Question: I have a Json data retrieved from facebook using graph api, now i am going to parse that data, i decoded that json
'''
$decodedjson= json_decode($jsondata);
'''
after that i got data in following format.

i write
'''
$id= $decodedjson->message_id;
'''
to get the id,
the attachment is an other object, please tell me how can i access the attachment, media, href, alt and the video , display_url and so on, name etc
Thanks
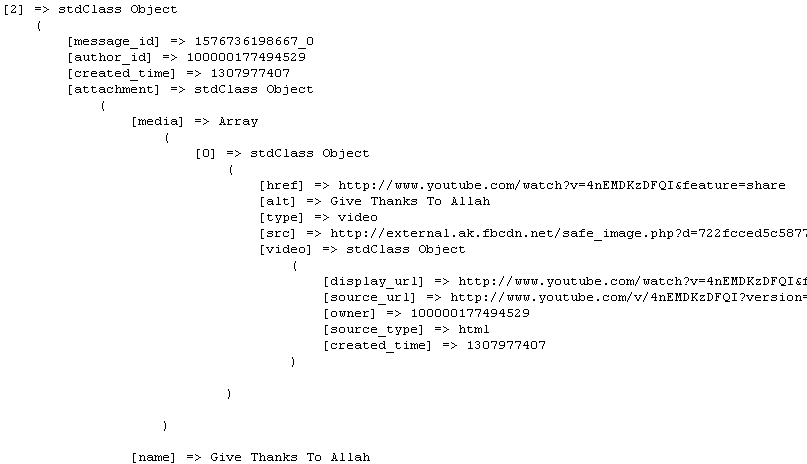
Answer: Just like any object -
'''
$vid=($decodedjson[2])->attachment->media[0];
$alt=$vid->alt;
'''
Noticed the '[2]=>...' at the top of your 'var_dump'